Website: macys
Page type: customer-info-address
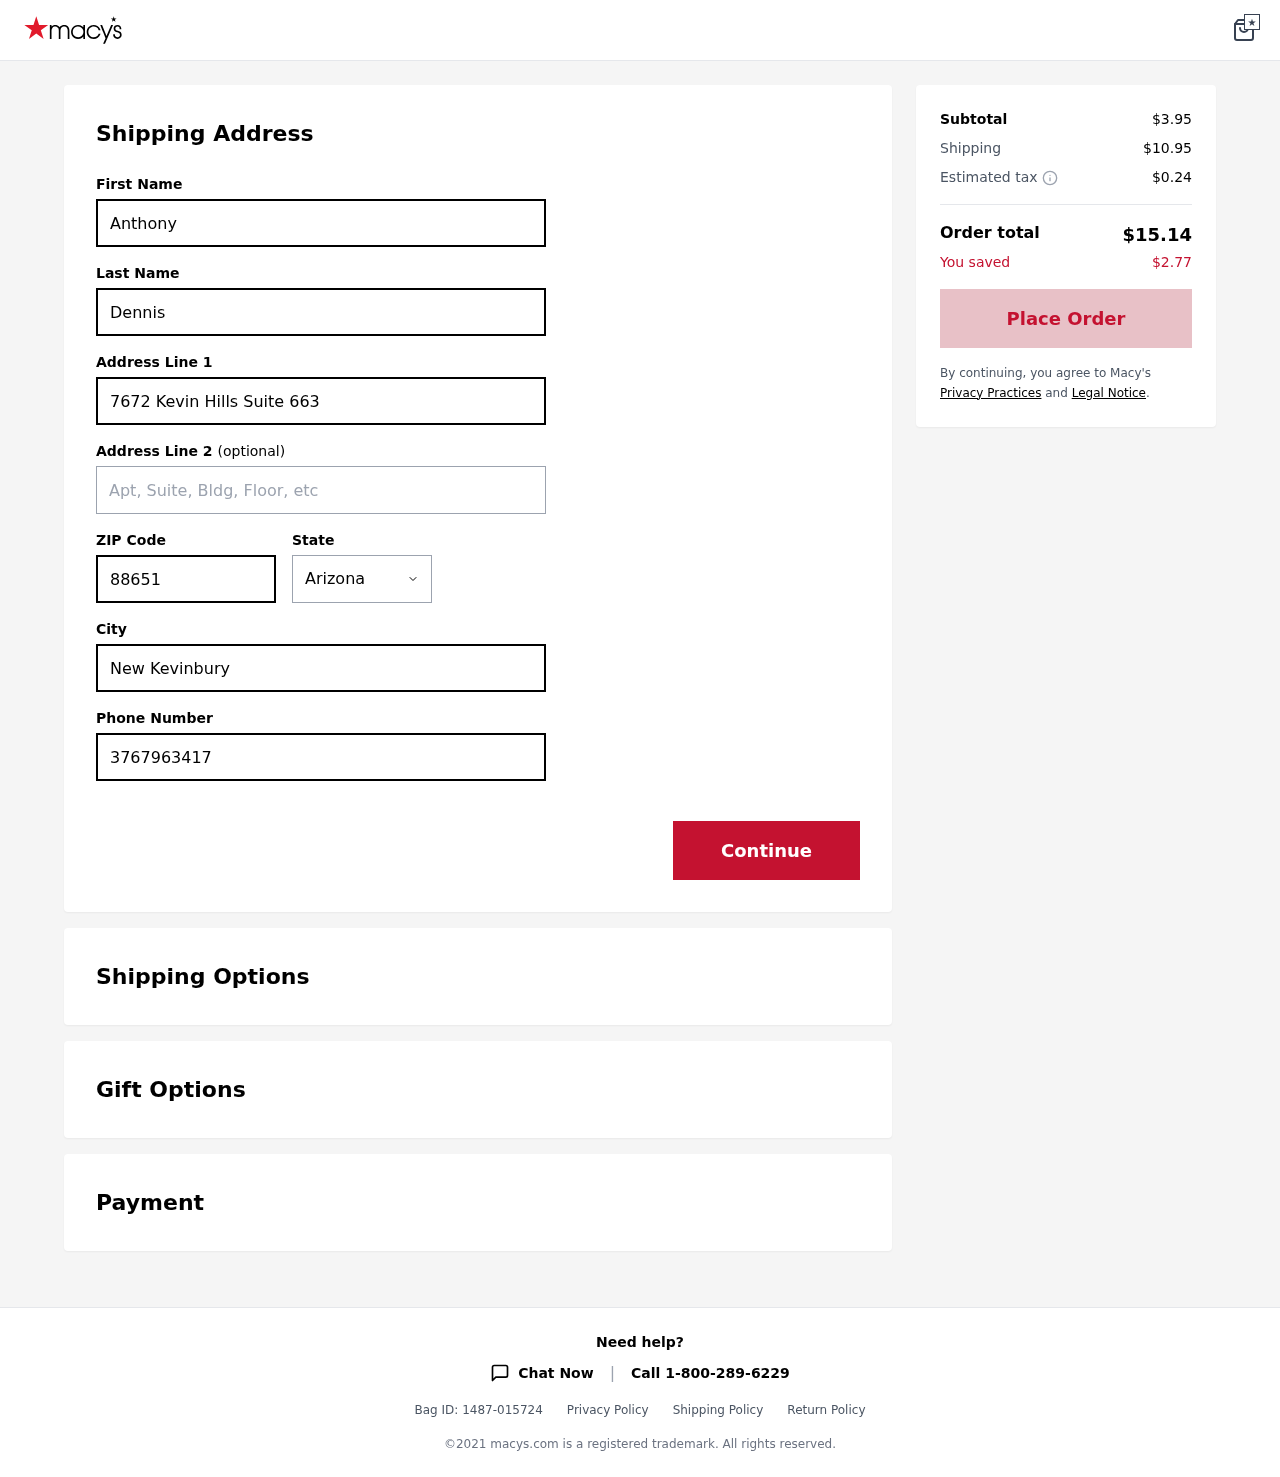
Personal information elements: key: PII_CITY
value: New Kevinbury
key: PII_FIRSTNAME
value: Anthony
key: PII_LASTNAME
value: Dennis
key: PII_PHONE
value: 3767963417
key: PII_POSTCODE
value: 88651
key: PII_STATE
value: Arizona
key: PII_STREET
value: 7672 Kevin Hills Suite 663
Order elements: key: ORDER_SUBTOTAL
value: $3.95
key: ORDER_SHIPPING_COST
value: $10.95
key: ORDER_TAX
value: $0.24
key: ORDER_TOTAL
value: $15.14
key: ORDER_SAVINGS
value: $2.77